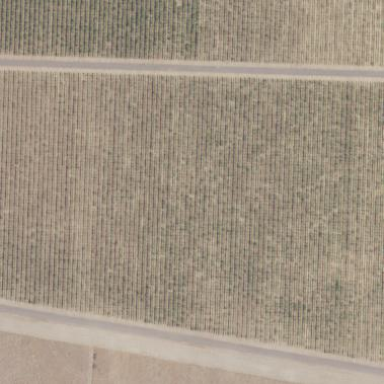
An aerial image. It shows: Vineyard with grape crops.